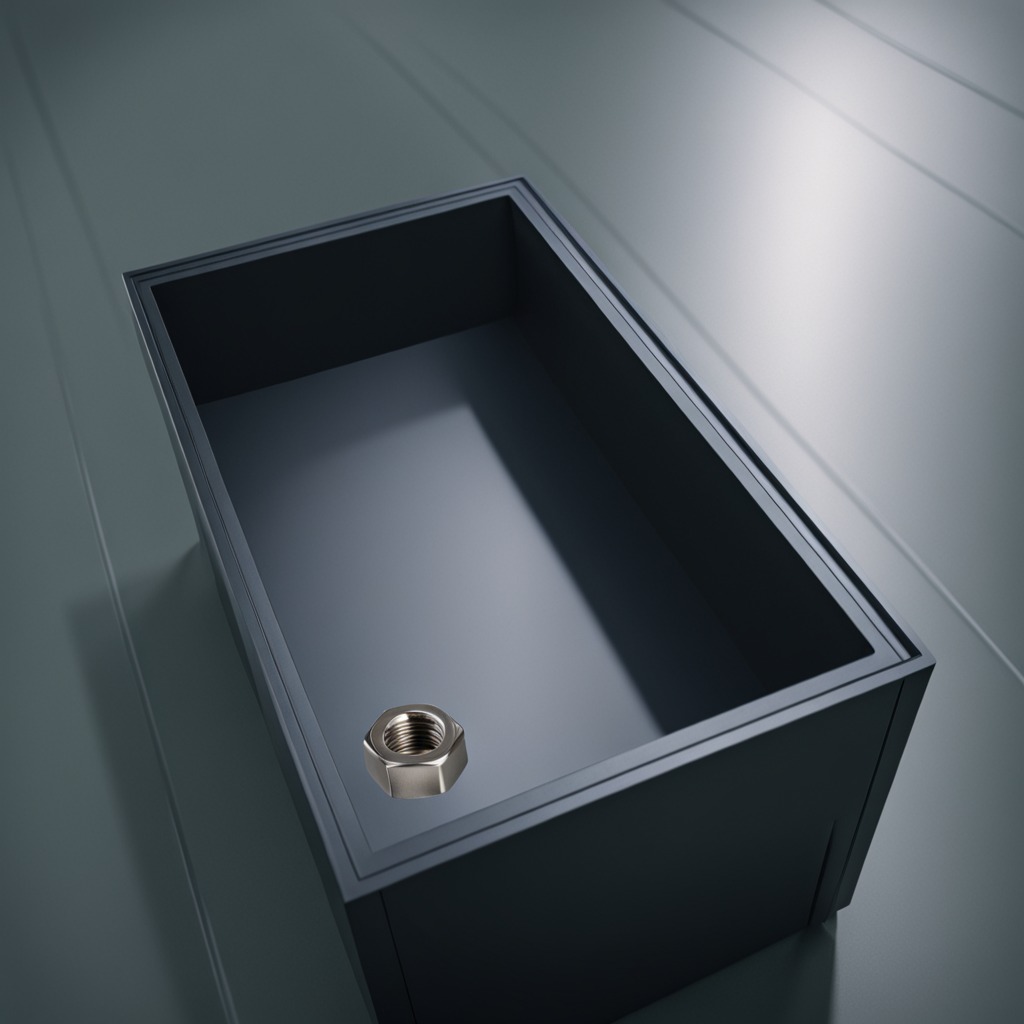
A metal nut is lying on a toolbox surface in an airplane hangar workshop 8K.